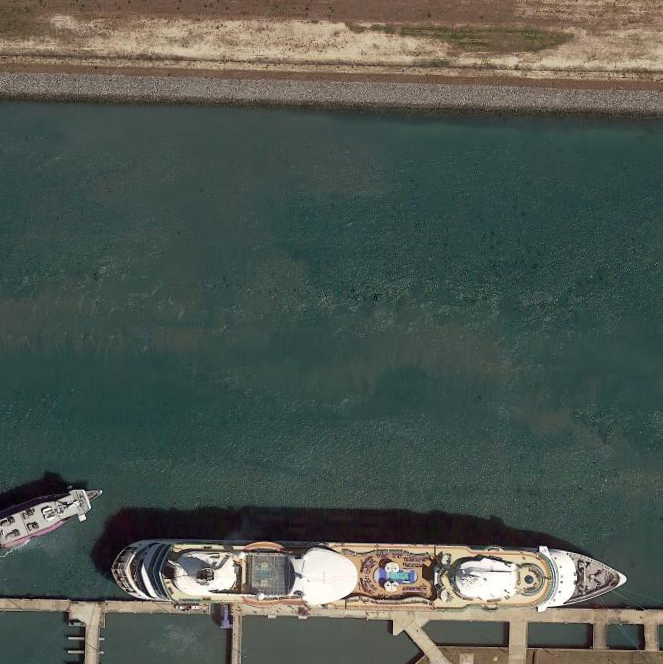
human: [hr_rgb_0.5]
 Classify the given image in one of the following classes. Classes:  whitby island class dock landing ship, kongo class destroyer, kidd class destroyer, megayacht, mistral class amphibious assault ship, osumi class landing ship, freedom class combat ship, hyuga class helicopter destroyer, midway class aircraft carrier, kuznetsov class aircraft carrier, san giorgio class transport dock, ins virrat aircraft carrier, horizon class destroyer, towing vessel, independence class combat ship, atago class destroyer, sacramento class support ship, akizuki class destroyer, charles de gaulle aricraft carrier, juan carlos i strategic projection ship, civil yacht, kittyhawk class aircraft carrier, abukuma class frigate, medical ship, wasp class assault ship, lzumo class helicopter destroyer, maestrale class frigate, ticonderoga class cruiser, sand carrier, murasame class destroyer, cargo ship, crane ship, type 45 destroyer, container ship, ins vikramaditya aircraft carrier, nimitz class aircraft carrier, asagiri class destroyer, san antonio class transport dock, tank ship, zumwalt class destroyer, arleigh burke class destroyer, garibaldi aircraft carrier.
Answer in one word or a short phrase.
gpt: Megayacht